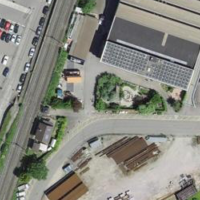
EUNIS habitat code: 54
Species observed at this site:
Cotinus coggygria
Leonurus cardiaca